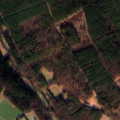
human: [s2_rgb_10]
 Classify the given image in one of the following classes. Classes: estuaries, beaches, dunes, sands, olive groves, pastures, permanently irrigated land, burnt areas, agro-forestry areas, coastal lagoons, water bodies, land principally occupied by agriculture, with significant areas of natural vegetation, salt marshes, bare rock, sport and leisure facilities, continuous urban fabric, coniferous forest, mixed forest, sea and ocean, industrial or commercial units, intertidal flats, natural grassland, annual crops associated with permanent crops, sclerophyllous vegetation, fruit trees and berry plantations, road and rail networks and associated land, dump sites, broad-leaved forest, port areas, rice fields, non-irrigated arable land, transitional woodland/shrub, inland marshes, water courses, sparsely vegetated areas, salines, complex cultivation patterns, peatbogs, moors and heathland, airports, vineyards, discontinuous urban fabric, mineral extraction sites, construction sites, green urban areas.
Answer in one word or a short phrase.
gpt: non-irrigated arable land, land principally occupied by agriculture, with significant areas of natural vegetation, broad-leaved forest, coniferous forest, mixed forest